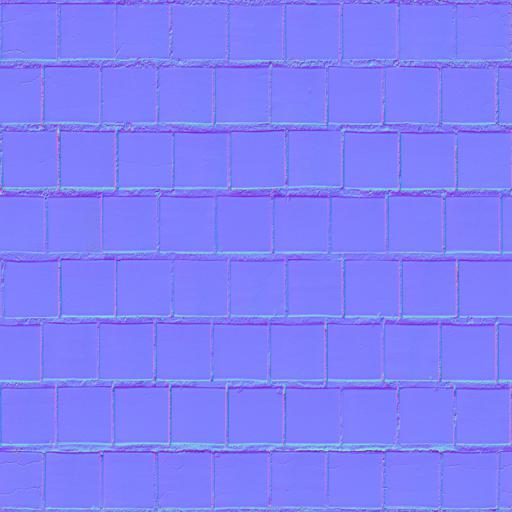
brick bricks orange